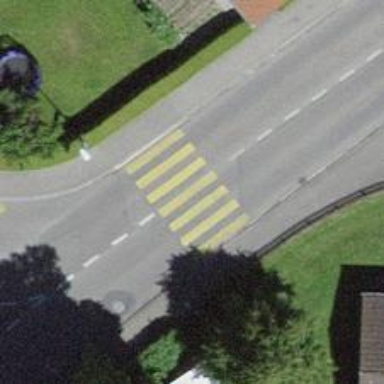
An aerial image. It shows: Uncontrolled zebra crossing with zebra markings.